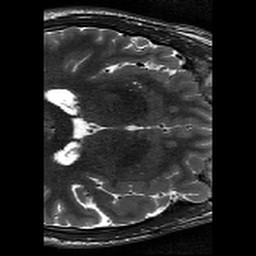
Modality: T2w
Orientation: axial
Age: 29
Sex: male
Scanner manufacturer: siemens
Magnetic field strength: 3 T
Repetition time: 11.39 s
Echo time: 0.09 s